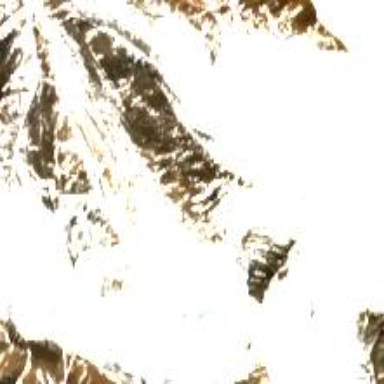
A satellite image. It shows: Stunning view of glacier.